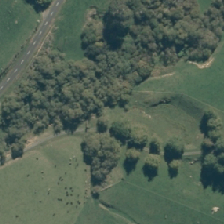
Land cover: broadleaved_indigenous_hardwood